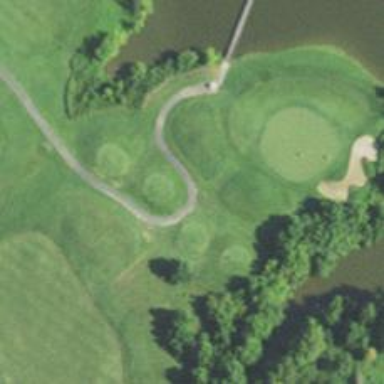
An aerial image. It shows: Path used for both walking and golf.